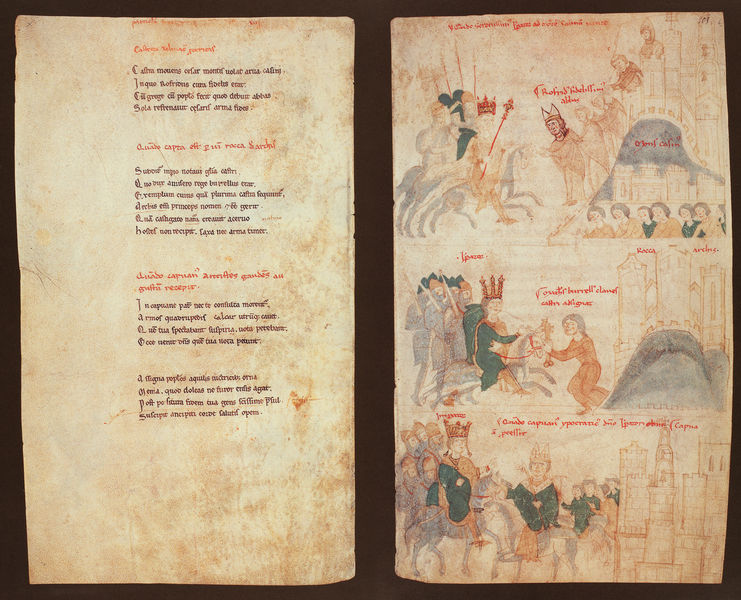
Titel: Liber ad honorem Augusti sive de rebus Siculis/ Buch zu Ehren des Kaisers Augustus oder über die Angelegenheiten Siziliens
Künstler: Pietro da Eboli
Institution: Bern, Burgbibliothek
Schlagwörter: umhang, grün, stadt, schwarz, rot, mantel, blatt, krone, pferd, pferde, reiter, turm, schrift, bilder, farbe, bischof, kaiser, könig, papst, buch, türme, seite, illustration, schwert, text, ritter, pergament, mauern, mittelalter, schlos, mönch, speer, handschrift, szepter, buchmalerei, strophe, codex, alexanderroman, >text, schebn